Question: I visited one of my old projects to revise the concept and update it to muiv5. After running npm install and npm start, I ran into the error below. I tried all the solutions I came across to solve it from cleaning the cache to installing react-scripts globally and reinstalling my dependencies.
Please help me out

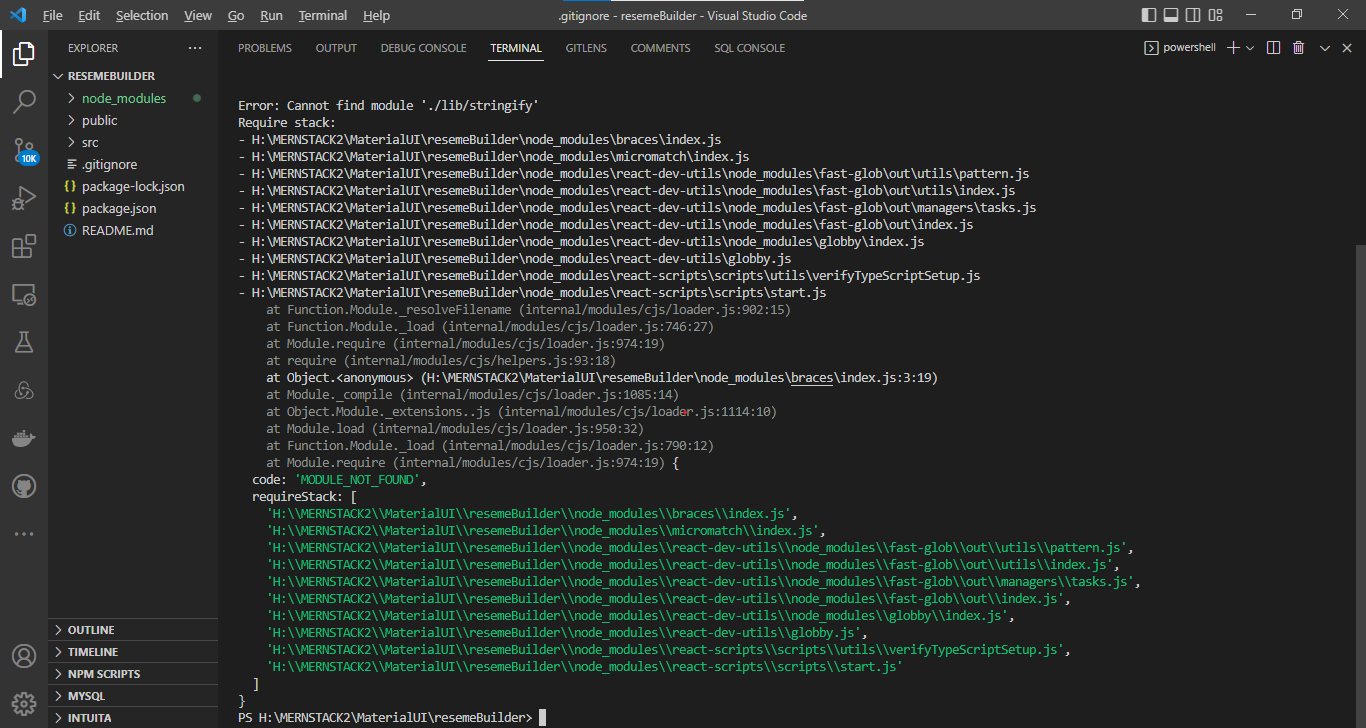
Answer: Somewhere in your code, you import ./lib/stringify which does not exist. Please check that, and if that wasn't your problem, then try to create a new react app. and delete the src and then copy your old src to a new react app. You can either manually install or copy the old package.json to the new react app. Then try npm i --legacy-peer-deps